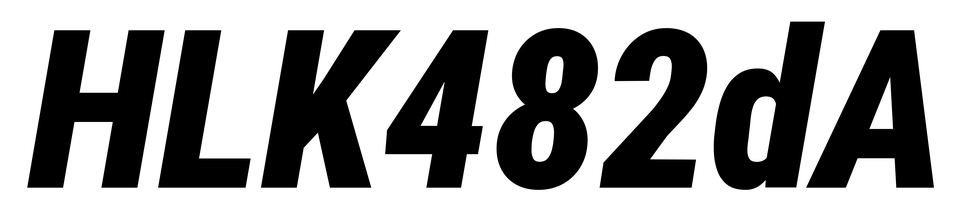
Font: Roboto-Italic_Condensed_Black_Italic